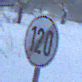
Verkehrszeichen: EndeGeschwindigkeit120
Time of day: Midday
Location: Outdoor (Nature)
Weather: Overcast
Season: Winter
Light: Natural